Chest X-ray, AP view. Patient: 38 years old, sex F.
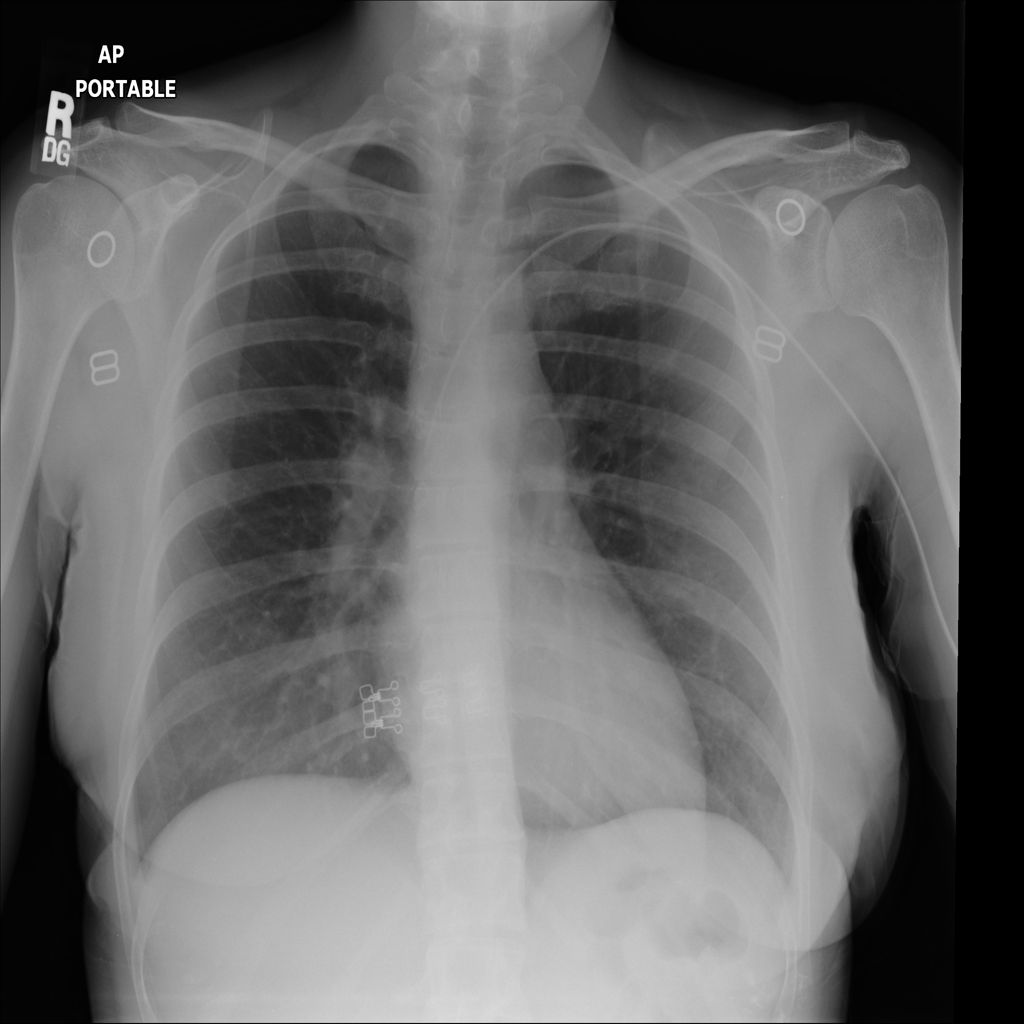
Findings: No Finding